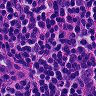
Metastatic tissue present: no